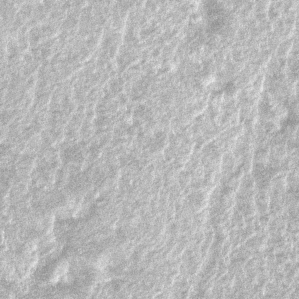
Label: frost